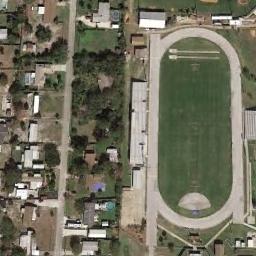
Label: ground_track_field